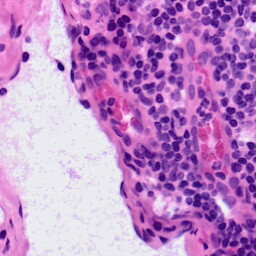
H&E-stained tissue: LymphNode